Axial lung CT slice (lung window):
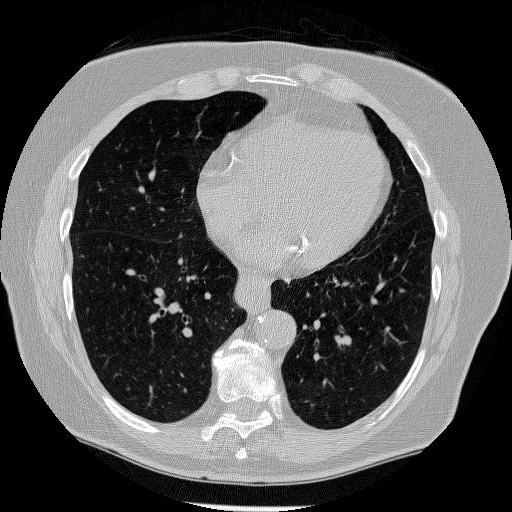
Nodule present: no